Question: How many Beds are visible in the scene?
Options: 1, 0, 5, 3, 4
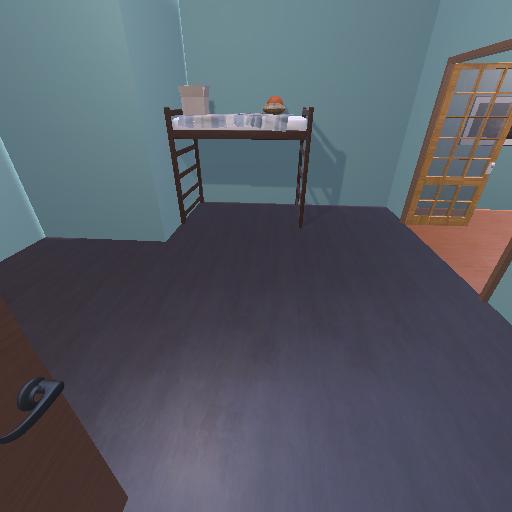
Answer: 1